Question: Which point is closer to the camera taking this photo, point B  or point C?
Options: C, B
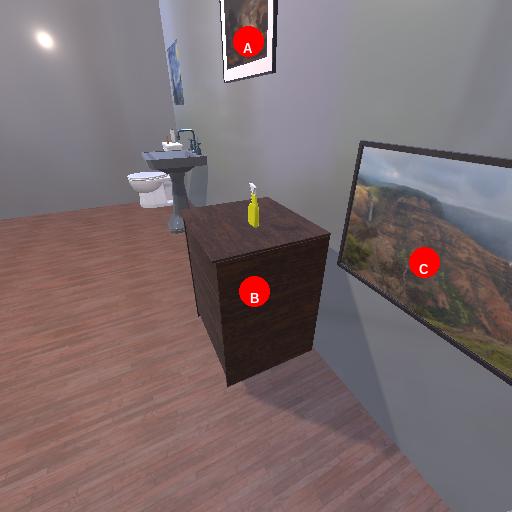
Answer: C